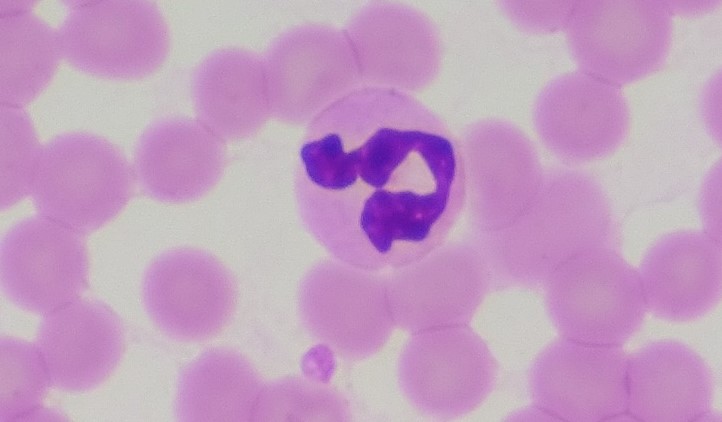
White blood cell type: Neutrophil